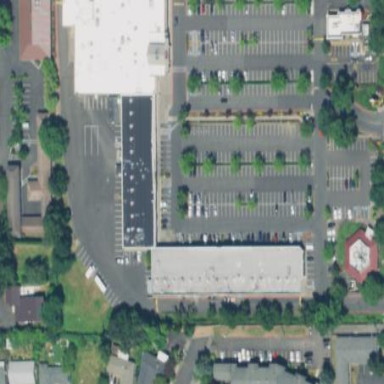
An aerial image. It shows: Retail area.